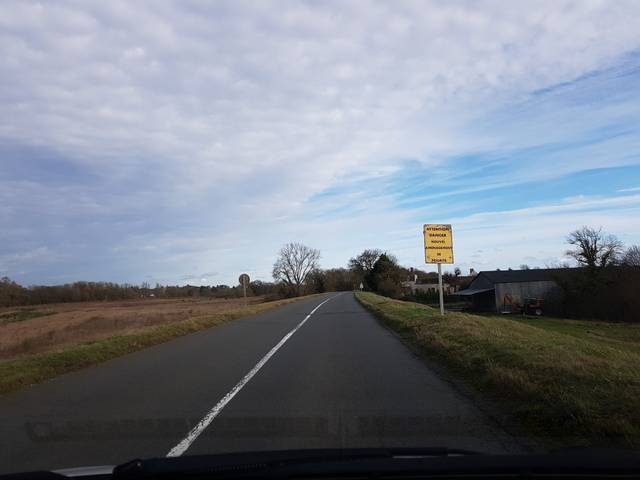
Region: France
Coordinates: 47.895, 1.947